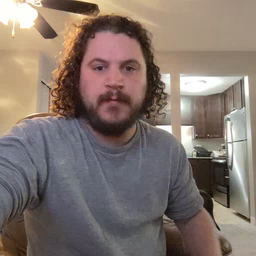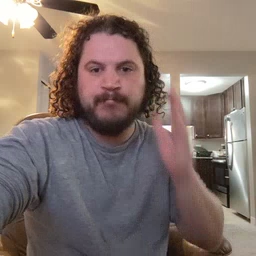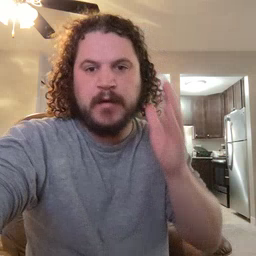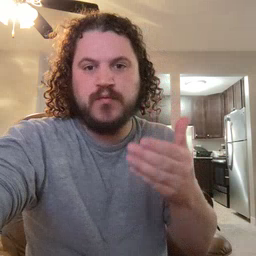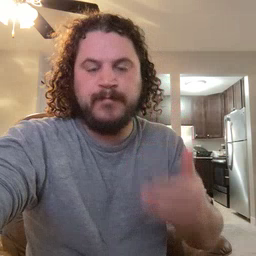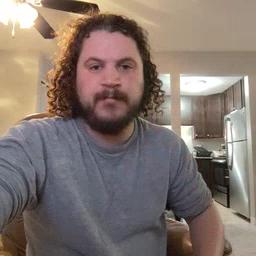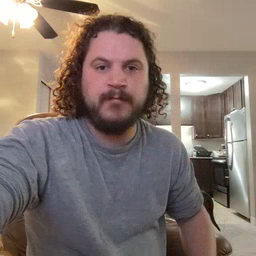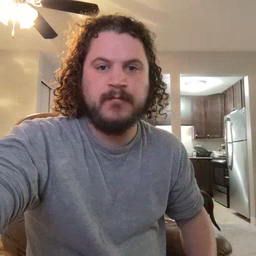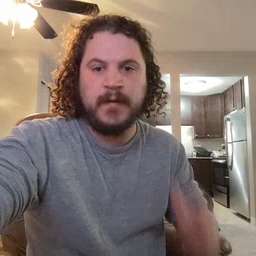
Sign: bedroom